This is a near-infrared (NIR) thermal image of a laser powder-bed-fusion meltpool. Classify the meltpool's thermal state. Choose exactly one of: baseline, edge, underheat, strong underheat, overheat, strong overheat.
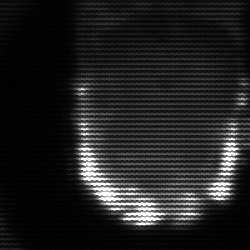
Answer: baseline